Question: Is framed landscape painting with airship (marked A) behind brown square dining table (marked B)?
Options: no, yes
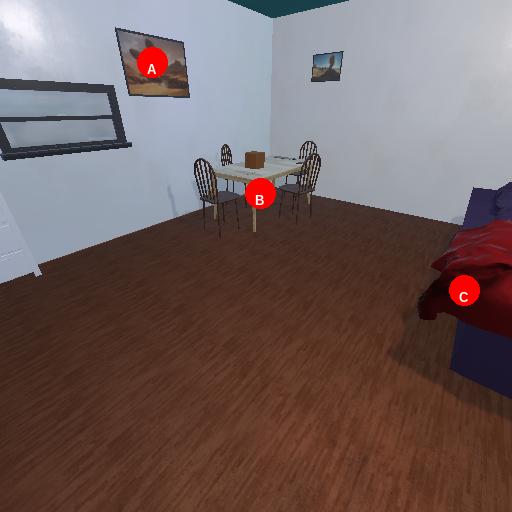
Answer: no